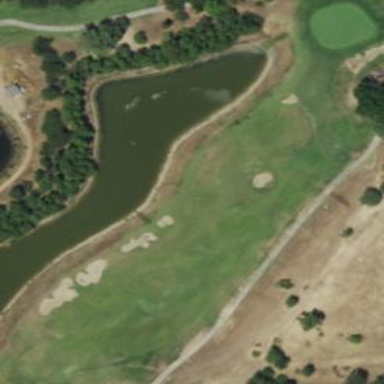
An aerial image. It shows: Scenic golf fairway.